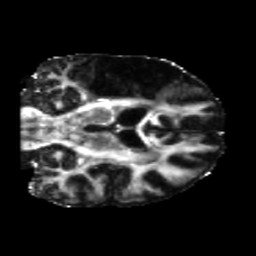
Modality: FA
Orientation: coronal
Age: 66
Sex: male
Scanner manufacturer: siemens
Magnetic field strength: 3 T
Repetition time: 5.25 s
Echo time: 0.08 s